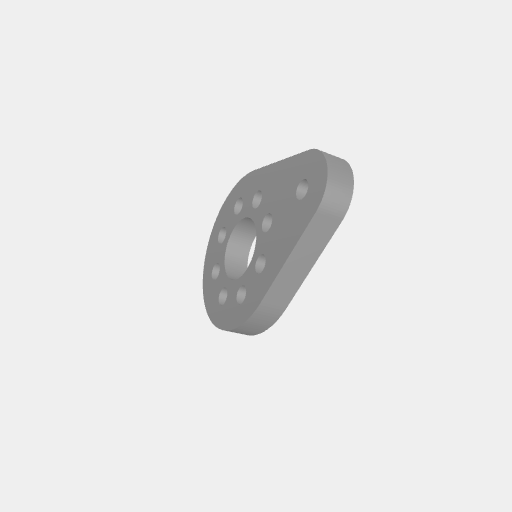
Part: HubMountControlArm24